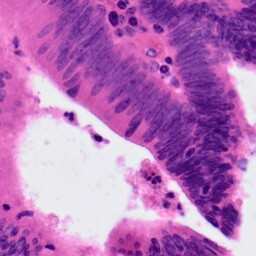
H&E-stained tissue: Colon